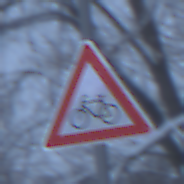
Verkehrszeichen: RadverkehrRechts
Umgebung: Outdoor, Nature
Tageszeit: Midday
Wetter: Overcast
Licht: Natural
Jahreszeit: Winter
Kontrast: LowContrast